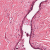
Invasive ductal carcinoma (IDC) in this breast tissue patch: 0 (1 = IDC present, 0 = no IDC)